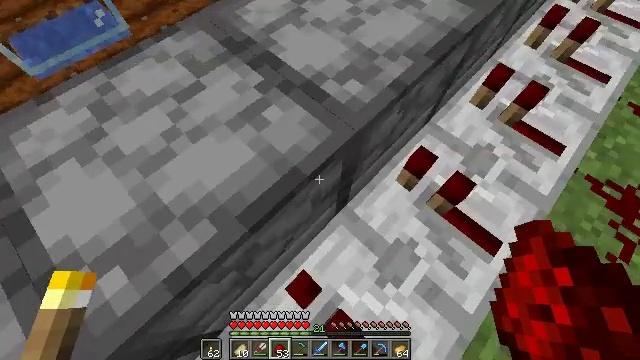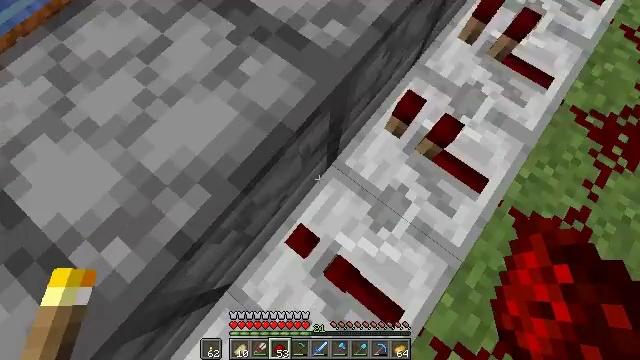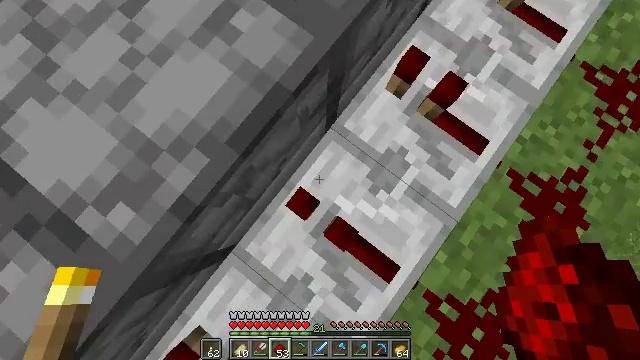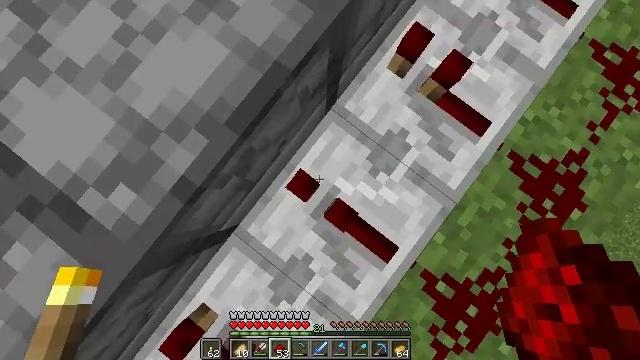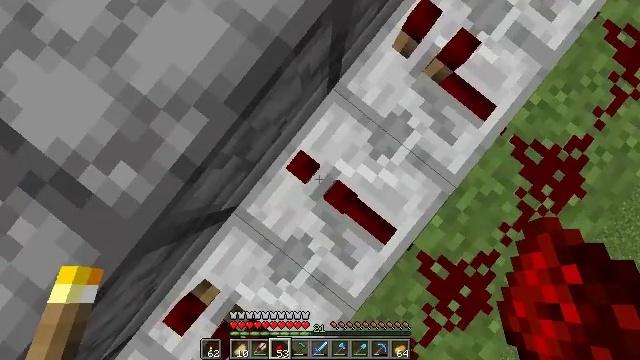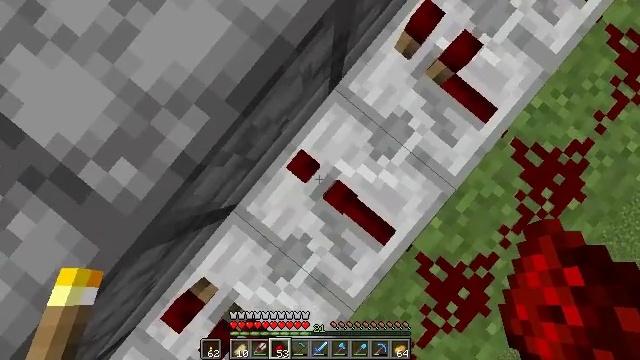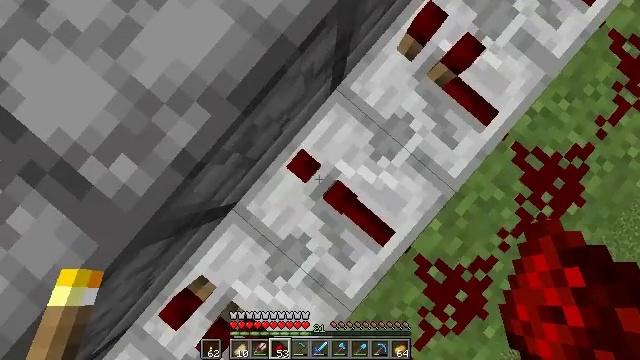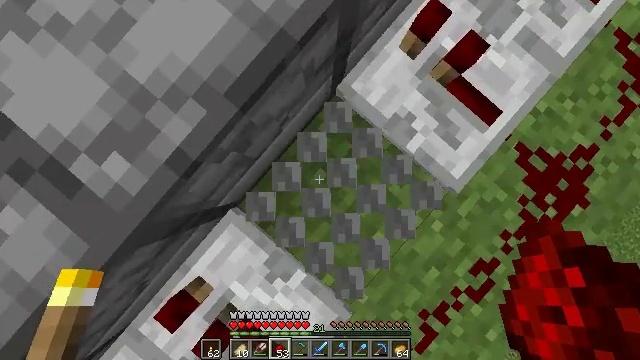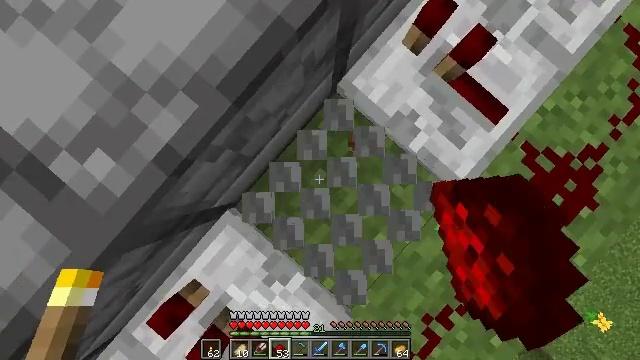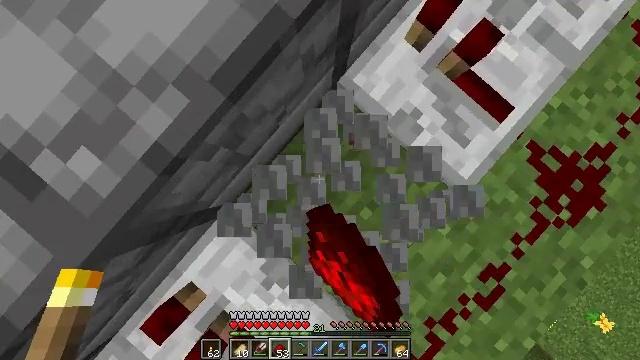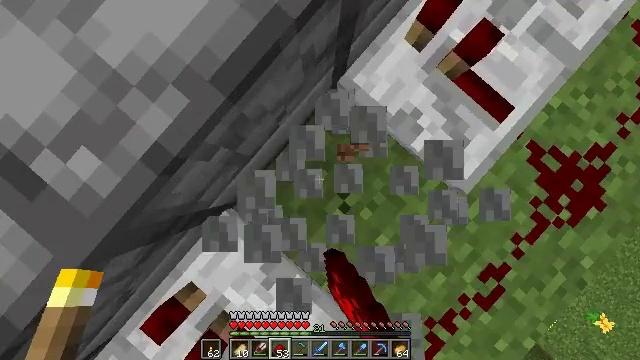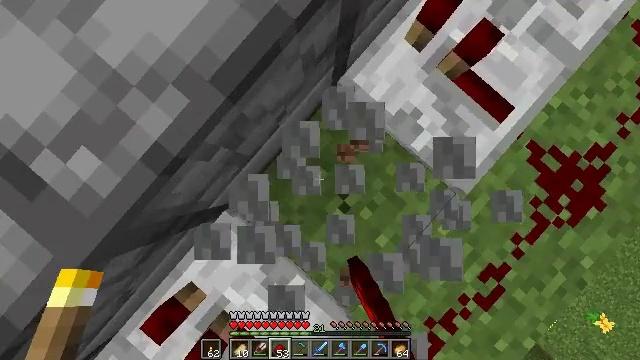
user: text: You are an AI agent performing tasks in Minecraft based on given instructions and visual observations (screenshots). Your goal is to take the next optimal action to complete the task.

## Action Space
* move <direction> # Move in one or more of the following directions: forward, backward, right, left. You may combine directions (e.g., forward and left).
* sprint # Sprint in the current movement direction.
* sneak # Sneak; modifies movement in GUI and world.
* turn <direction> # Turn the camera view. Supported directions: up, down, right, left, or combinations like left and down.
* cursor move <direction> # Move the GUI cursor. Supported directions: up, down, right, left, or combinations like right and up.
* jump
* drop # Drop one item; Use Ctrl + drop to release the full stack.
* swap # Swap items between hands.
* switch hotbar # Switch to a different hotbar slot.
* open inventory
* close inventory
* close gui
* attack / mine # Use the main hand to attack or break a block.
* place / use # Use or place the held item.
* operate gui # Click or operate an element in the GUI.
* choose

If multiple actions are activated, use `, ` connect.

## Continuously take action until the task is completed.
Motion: motion action
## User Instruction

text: Break the redstone repeater.
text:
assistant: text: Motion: turn right and down
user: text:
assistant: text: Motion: turn down
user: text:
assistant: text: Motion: turn down
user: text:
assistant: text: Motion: turn left and down
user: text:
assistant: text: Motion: turn down
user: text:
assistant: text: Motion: turn left and down
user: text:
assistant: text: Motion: attack / mine
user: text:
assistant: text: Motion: attack / mine
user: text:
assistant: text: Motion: attack / mine
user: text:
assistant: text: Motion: attack / mine
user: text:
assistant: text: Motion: attack / mine
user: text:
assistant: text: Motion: attack / mine